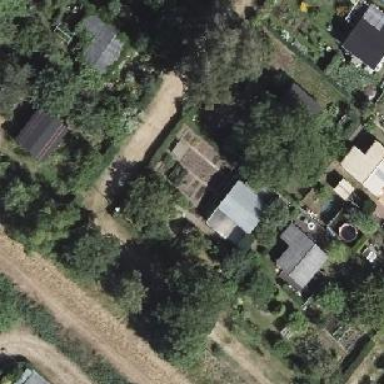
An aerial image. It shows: Plot within allotments.